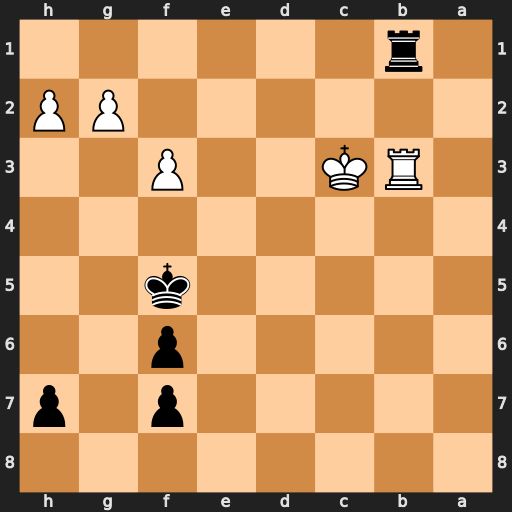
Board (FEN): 8/5p1p/5p2/5k2/8/1RK2P2/6PP/1r6
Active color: b
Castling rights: -
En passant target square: -
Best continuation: Rxb3+ Kxb3 Kf4 Kc3 Ke3